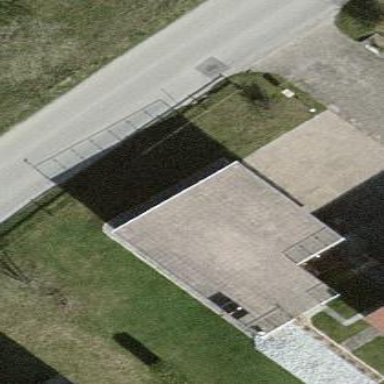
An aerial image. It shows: Garage.